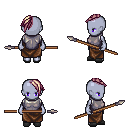
a pixel art fantasy rpg character, female body template, dark elf, purple skin, steel chest armor, robe skirt, white blonde long mohawk hairstyle, gray slippers, spear, four views (front, back, left, right), 2x2 character sprite sheet, small pixel art, hard edges, no anti-aliasing